Aerial crown-view tile of a tropical tree (Barro Colorado Island, Panama), acquired 20240918:
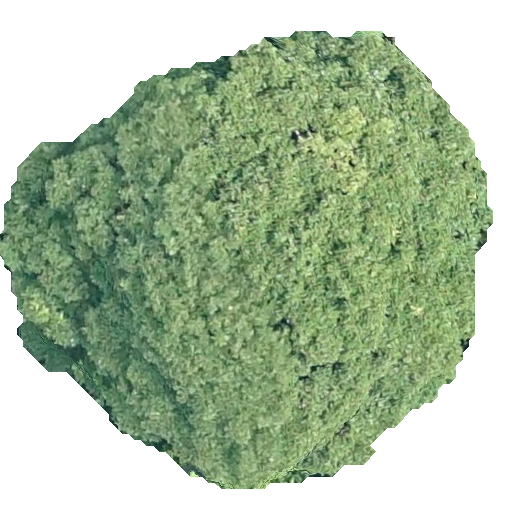
Species: Dipteryx oleifera
GBIF accepted scientific name: Dipteryx oleifera
Crown area: 255.929 m²